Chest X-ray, AP view. Patient: 51 years old, sex M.
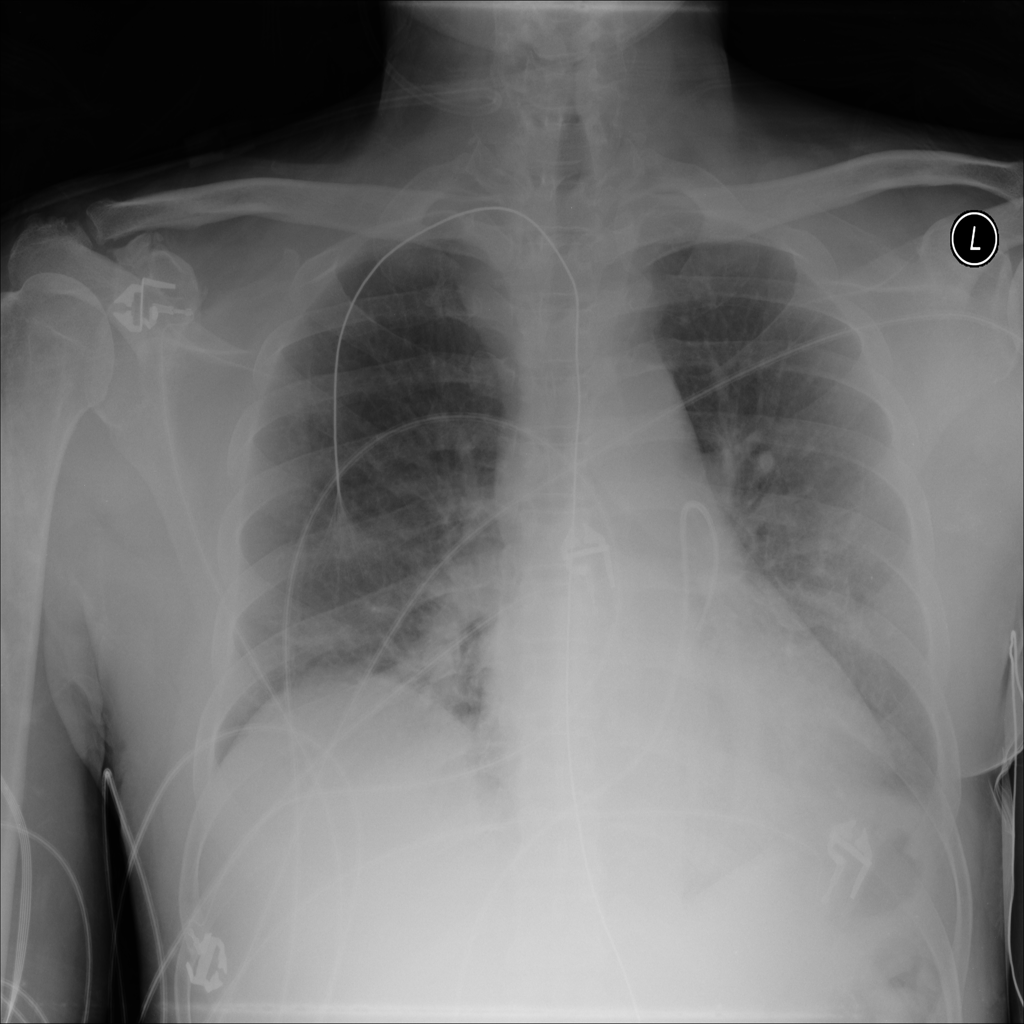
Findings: Atelectasis